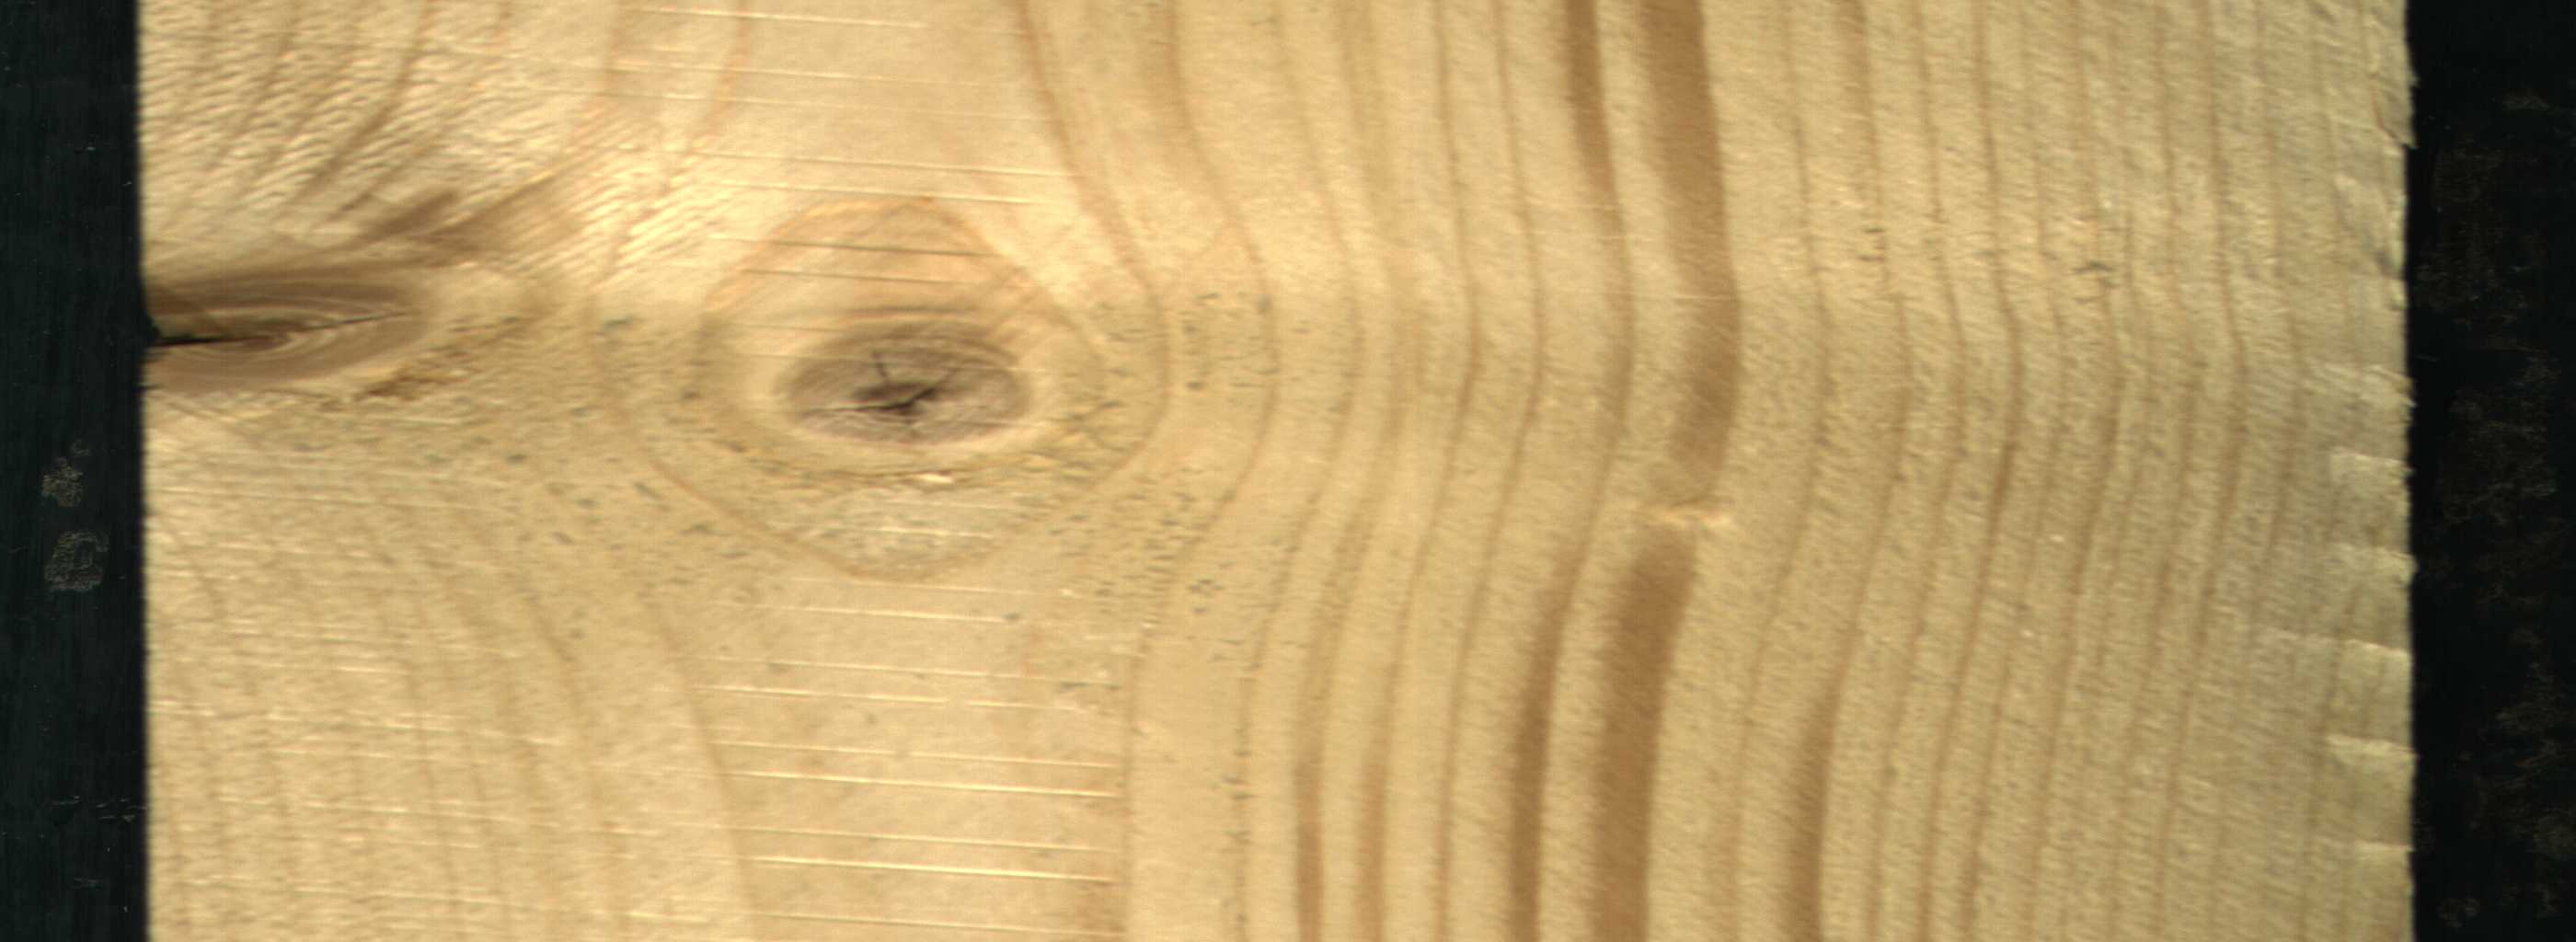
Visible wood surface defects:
knot_with_crack
knot_with_crack